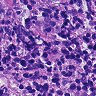
Metastatic tissue present: yes